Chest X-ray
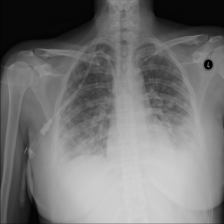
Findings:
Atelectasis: negative
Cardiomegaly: negative
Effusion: negative
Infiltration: positive
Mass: positive
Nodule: negative
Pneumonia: negative
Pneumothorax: negative
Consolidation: negative
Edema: negative
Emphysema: negative
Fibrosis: negative
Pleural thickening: negative
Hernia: negative